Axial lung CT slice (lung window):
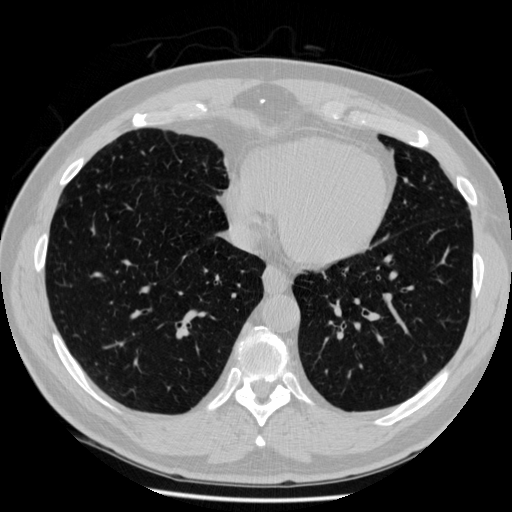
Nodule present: no